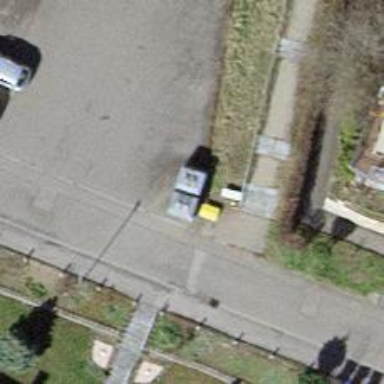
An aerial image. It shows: Recycling container at amenity designated for recycling.